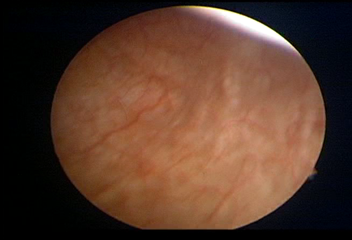
Modality: WLC
Class: Normal mucosa
Bladder cancer association: No